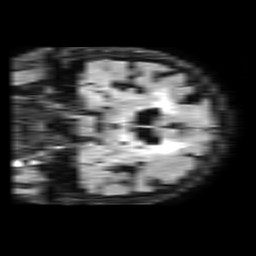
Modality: FLAIR
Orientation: coronal
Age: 64
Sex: male
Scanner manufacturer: philips
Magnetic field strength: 1.5 T
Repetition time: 6 s
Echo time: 0.1005 s